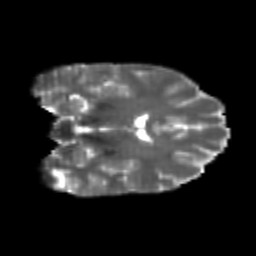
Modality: T2w
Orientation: coronal
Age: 25
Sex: female
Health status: healthy
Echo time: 0.074 s